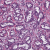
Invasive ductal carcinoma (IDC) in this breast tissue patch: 1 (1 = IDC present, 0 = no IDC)